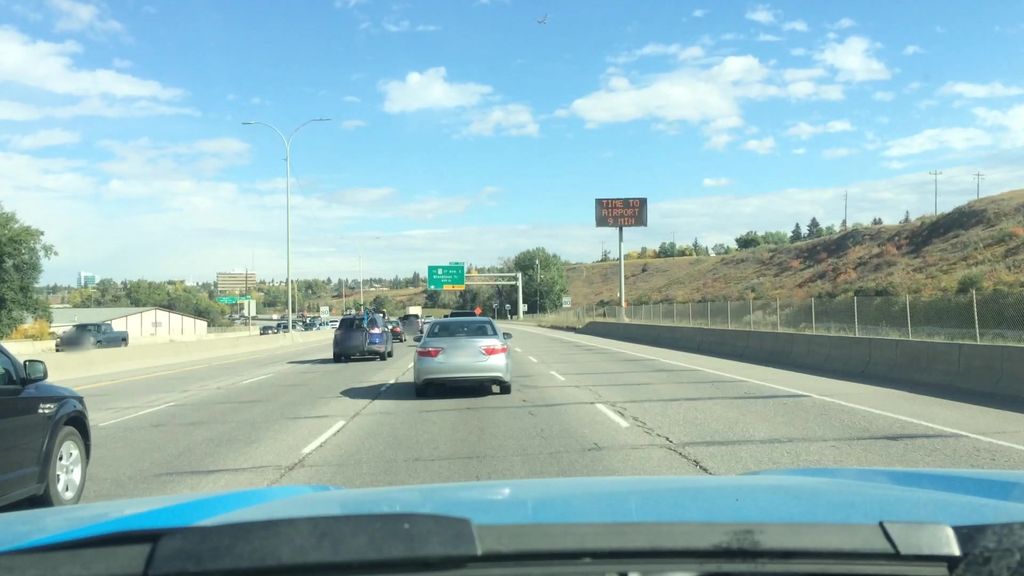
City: calgary